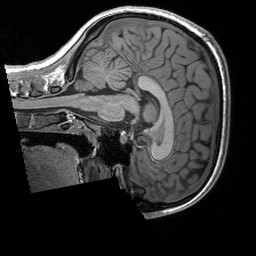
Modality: T1w
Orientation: sagittal
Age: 19
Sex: female
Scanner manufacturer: siemens
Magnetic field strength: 3 T
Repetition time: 2.4 s
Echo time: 0.00191 s